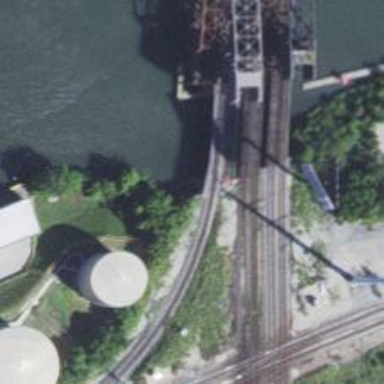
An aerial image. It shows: Abandoned railway bridge with siding.